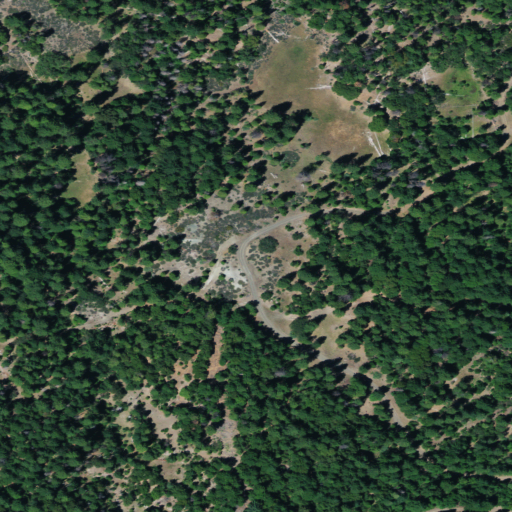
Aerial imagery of plain(s) in California named Grassy Flat containing evergreen forest, open development, shrub, low intensity development, and mixed forest